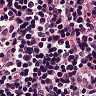
Metastatic tissue present: no